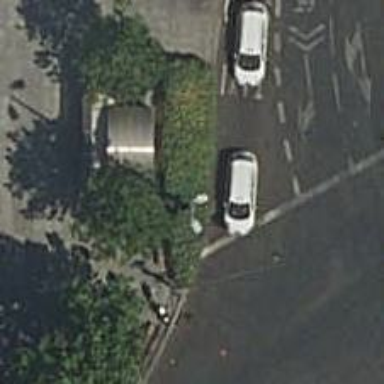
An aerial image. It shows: Taxi stand.